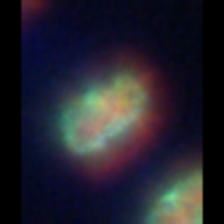
Taxon: Thalassiosira
Group: Diatoms